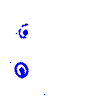
Particle: electron